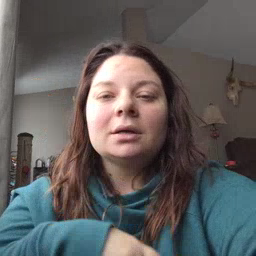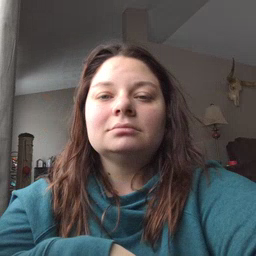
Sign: awake